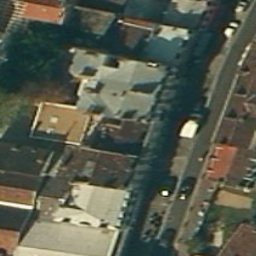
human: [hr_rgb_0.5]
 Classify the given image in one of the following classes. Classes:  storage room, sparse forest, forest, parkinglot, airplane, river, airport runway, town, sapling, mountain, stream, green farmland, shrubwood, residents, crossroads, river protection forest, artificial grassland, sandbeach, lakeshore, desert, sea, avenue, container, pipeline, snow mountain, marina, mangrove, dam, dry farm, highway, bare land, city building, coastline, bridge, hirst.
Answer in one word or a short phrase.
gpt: city building